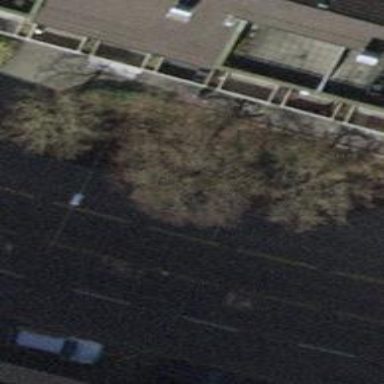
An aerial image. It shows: Avenue of trees.